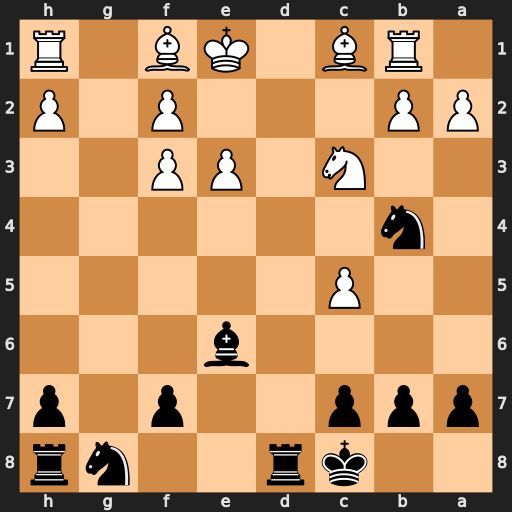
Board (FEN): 2kr2nr/ppp2p1p/4b3/2P5/1n6/2N1PP2/PP3P1P/1RB1KB1R
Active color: b
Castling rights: K
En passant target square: -
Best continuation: Nc2+ Ke2 Bc4#